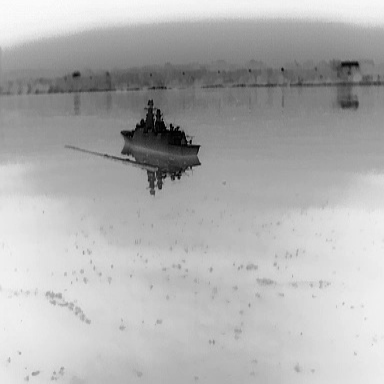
There is a warship in the infrared image.